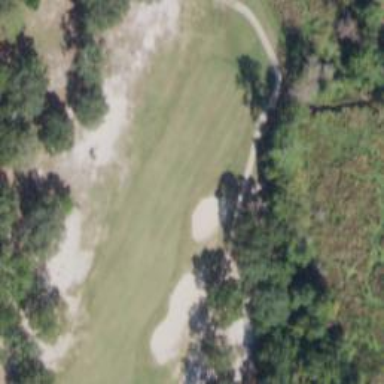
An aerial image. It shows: Golf hole.